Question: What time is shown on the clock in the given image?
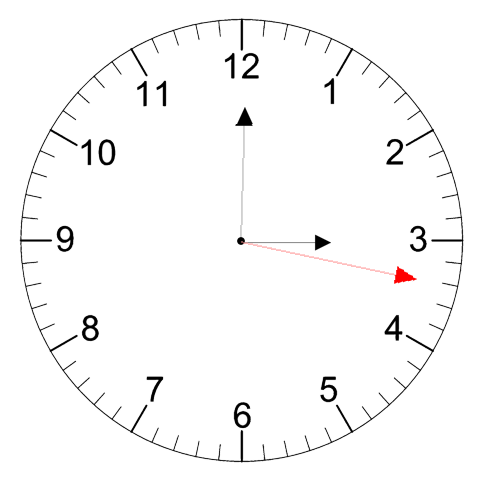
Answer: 03:00:17